Aerial crown-view tile of a tropical tree (Barro Colorado Island, Panama), acquired 20241014:
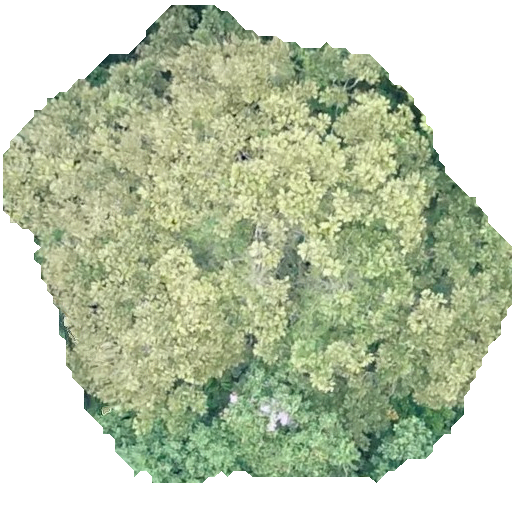
Species: Dipteryx oleifera
GBIF accepted scientific name: Dipteryx oleifera
Crown area: 270.567 m²